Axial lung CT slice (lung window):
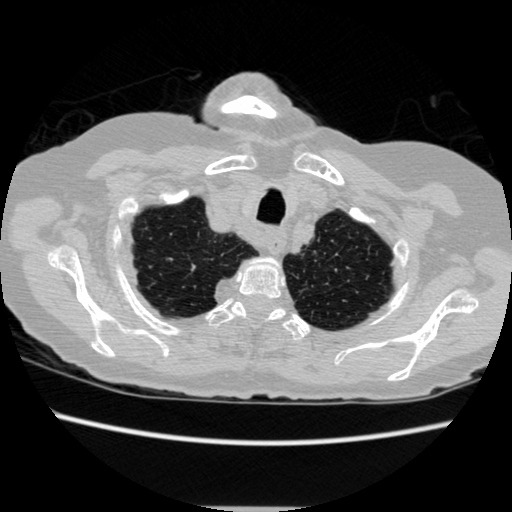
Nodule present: no